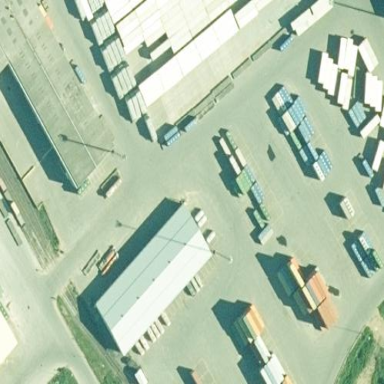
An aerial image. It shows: Warehouse building.